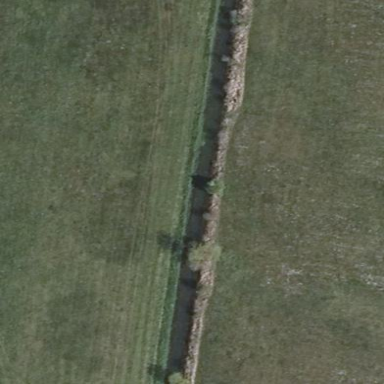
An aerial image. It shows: Ditch filled with water.